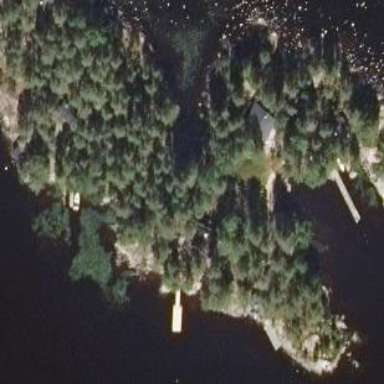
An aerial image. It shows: Islet surrounded by woodland.